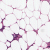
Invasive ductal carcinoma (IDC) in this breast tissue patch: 0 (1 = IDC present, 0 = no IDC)